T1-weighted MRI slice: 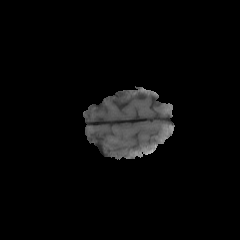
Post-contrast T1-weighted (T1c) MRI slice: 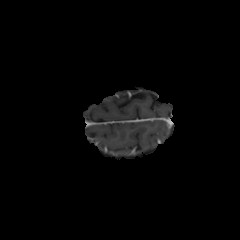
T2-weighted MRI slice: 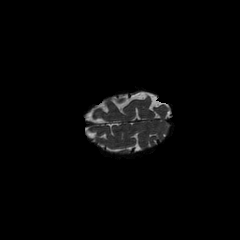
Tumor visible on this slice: no